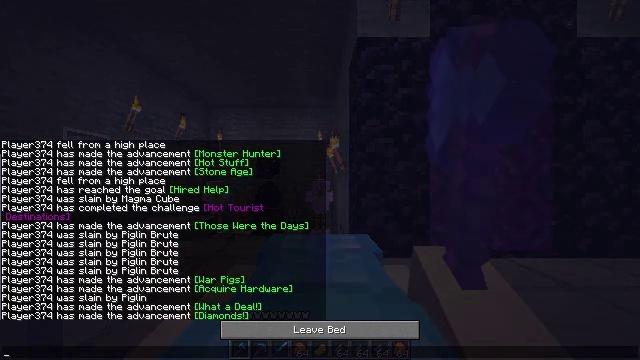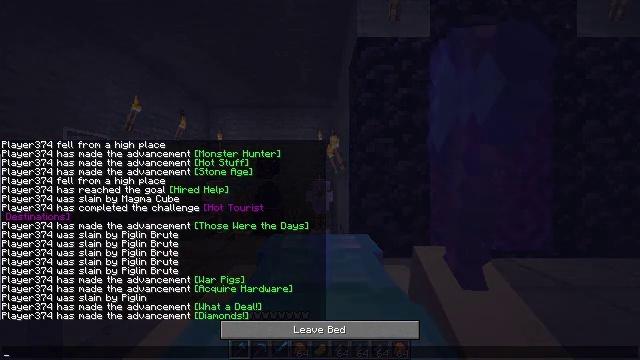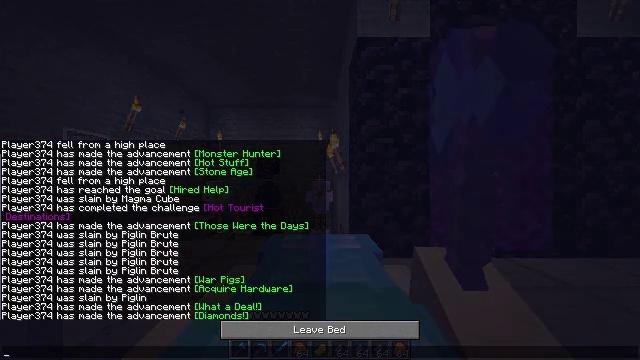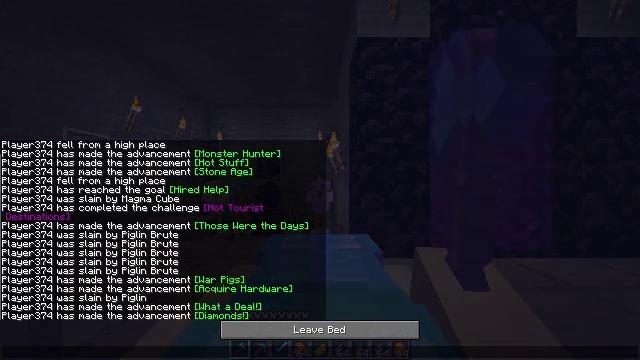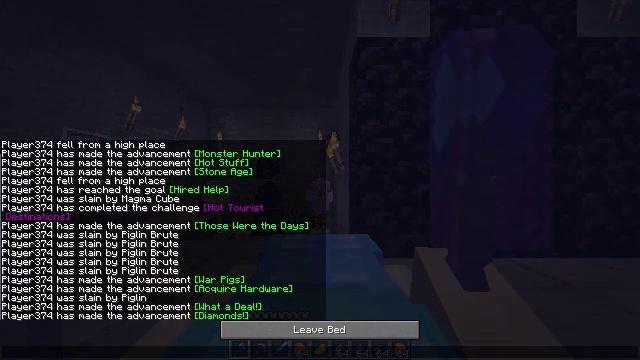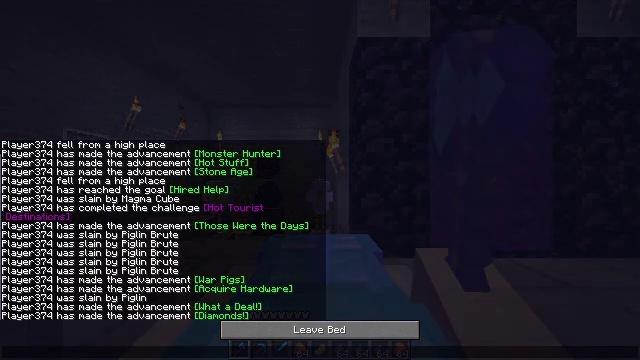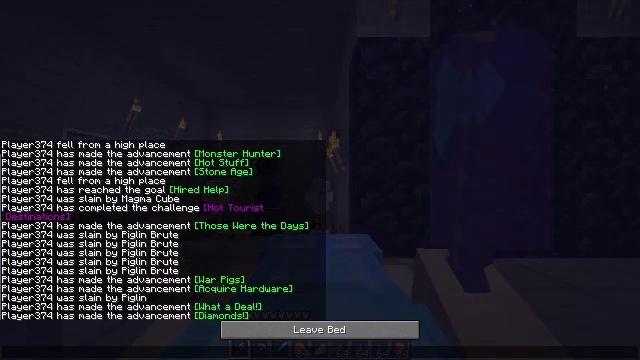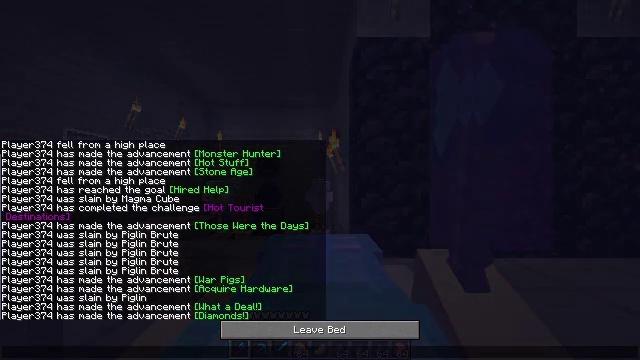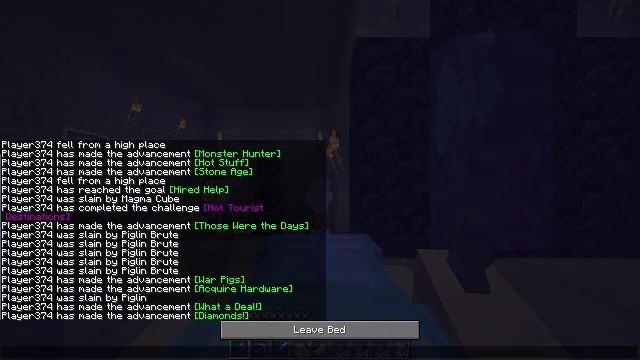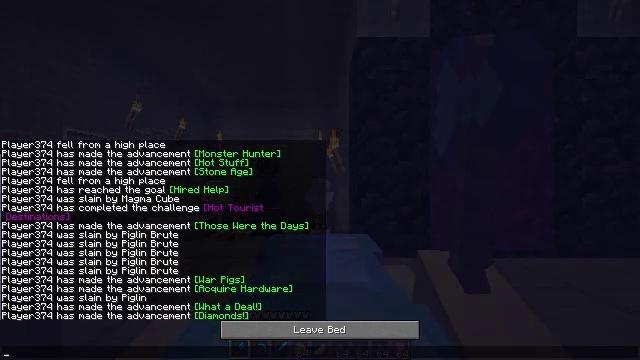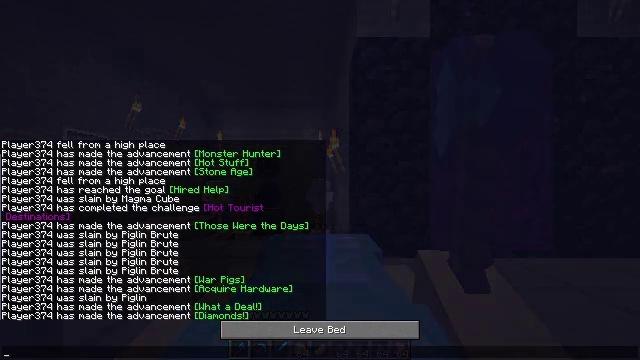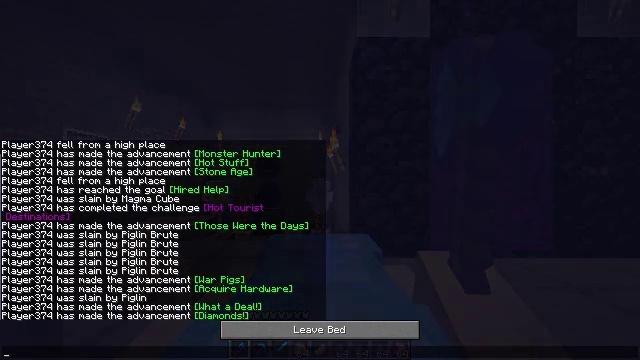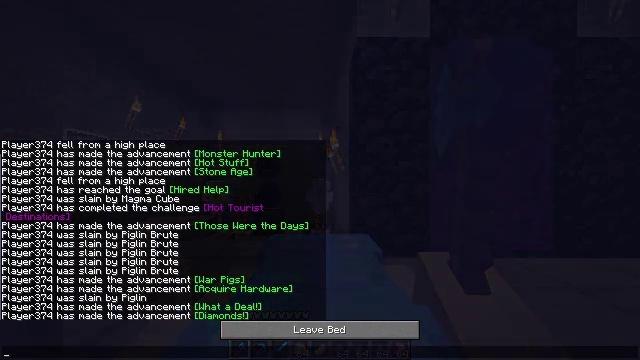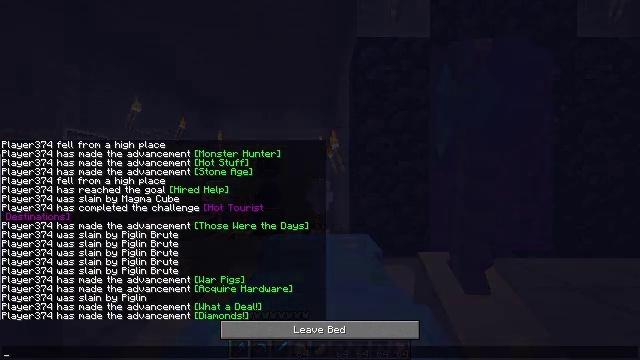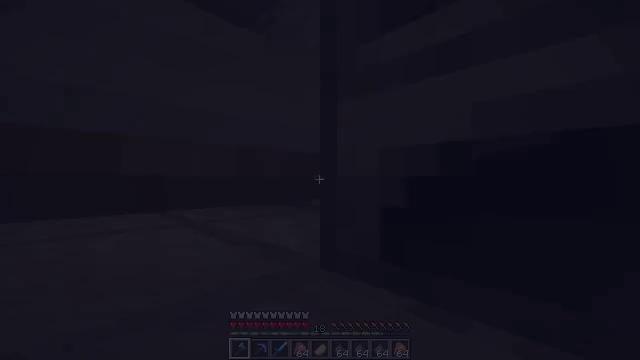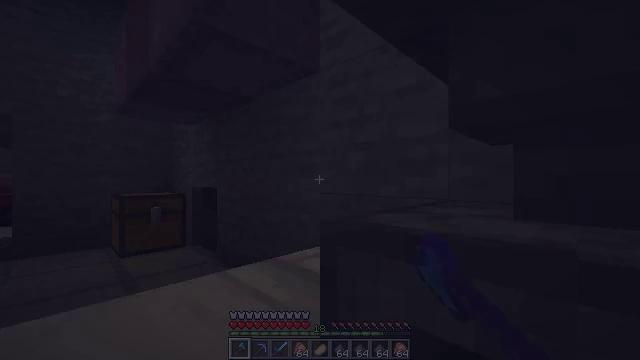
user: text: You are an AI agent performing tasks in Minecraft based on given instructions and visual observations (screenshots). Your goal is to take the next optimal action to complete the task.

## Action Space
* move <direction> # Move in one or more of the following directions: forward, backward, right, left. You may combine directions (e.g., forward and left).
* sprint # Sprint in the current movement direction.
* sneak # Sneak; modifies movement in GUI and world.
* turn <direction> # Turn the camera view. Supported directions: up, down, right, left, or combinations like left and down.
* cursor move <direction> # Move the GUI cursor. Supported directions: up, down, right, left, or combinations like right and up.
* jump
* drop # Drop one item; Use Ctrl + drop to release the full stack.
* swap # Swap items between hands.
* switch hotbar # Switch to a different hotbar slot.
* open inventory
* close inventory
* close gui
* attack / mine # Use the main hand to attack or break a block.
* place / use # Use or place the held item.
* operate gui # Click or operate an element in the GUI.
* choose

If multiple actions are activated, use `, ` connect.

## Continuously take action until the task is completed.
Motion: motion action
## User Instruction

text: Gather the shulker box for storage.
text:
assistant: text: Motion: no_op
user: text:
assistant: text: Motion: no_op
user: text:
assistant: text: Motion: no_op
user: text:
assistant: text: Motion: no_op
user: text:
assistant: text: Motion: no_op
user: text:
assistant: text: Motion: no_op
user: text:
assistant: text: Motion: no_op
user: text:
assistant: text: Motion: no_op
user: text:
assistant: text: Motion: no_op
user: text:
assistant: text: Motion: no_op
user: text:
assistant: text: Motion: no_op
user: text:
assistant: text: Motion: no_op
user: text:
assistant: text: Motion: no_op
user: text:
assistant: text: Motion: no_op
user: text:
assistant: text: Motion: no_op
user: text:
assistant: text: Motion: no_op
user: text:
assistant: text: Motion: no_op
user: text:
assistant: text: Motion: no_op
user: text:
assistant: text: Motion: no_op
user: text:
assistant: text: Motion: no_op
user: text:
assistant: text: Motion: no_op
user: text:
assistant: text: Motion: no_op
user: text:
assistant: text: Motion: no_op
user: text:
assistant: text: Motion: no_op
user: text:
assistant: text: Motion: no_op
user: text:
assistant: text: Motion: no_op
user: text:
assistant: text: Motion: no_op
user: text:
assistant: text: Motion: no_op
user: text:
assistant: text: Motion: no_op
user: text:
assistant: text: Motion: no_op